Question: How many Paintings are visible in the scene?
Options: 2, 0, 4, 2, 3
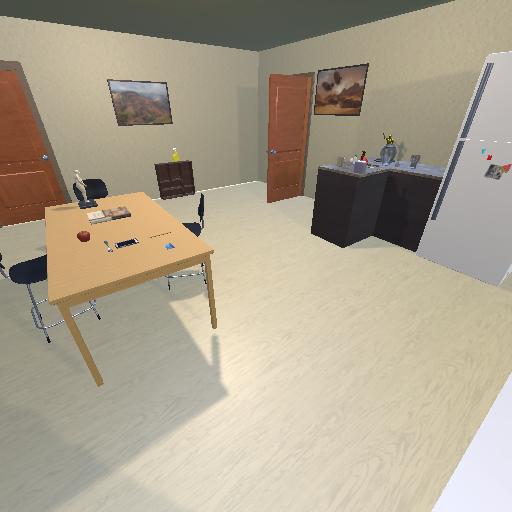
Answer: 2